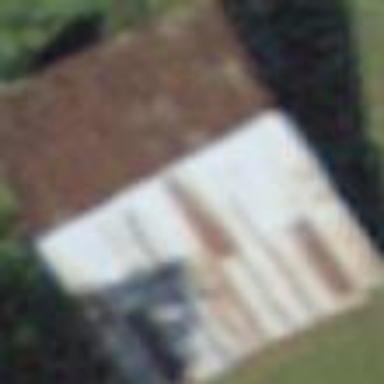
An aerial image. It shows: Rural barn.